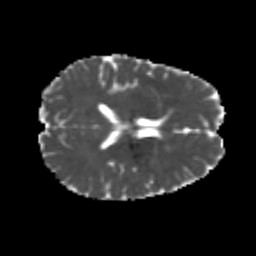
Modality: MD
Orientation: axial
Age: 23
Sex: male
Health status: healthy
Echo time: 0.074 s